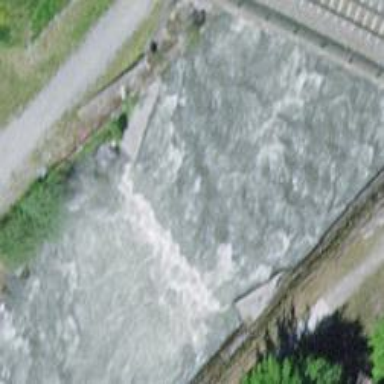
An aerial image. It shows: Weir in waterway.